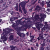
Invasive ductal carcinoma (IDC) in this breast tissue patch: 0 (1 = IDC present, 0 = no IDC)